Question: What is the value of the measurement in the image?
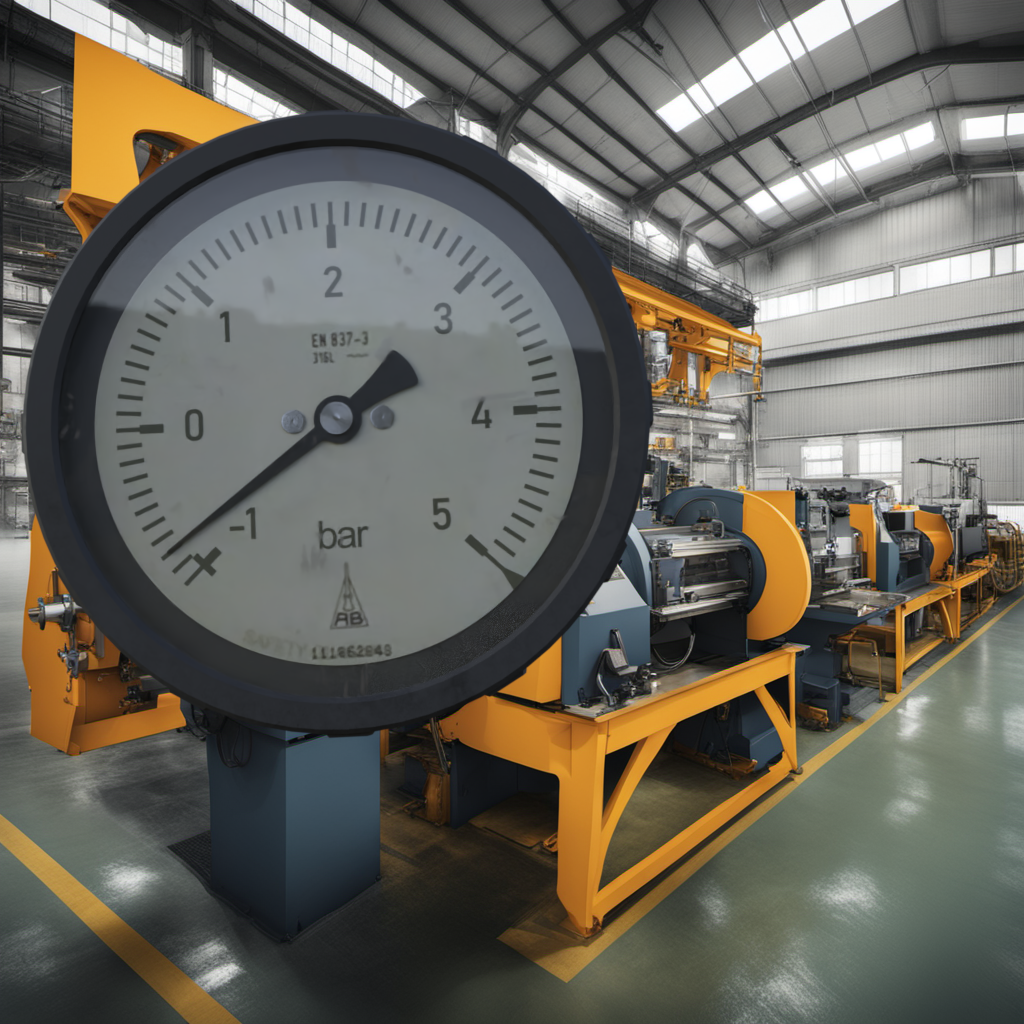
Answer: The result is -0.83
Question: What is the value range of this measurement?
Answer: The range is from -1 to 5
Question: What is the minimum and maximum value range of this measurement?
Answer: The minimum value is -1 and the maximum value is 5